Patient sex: M
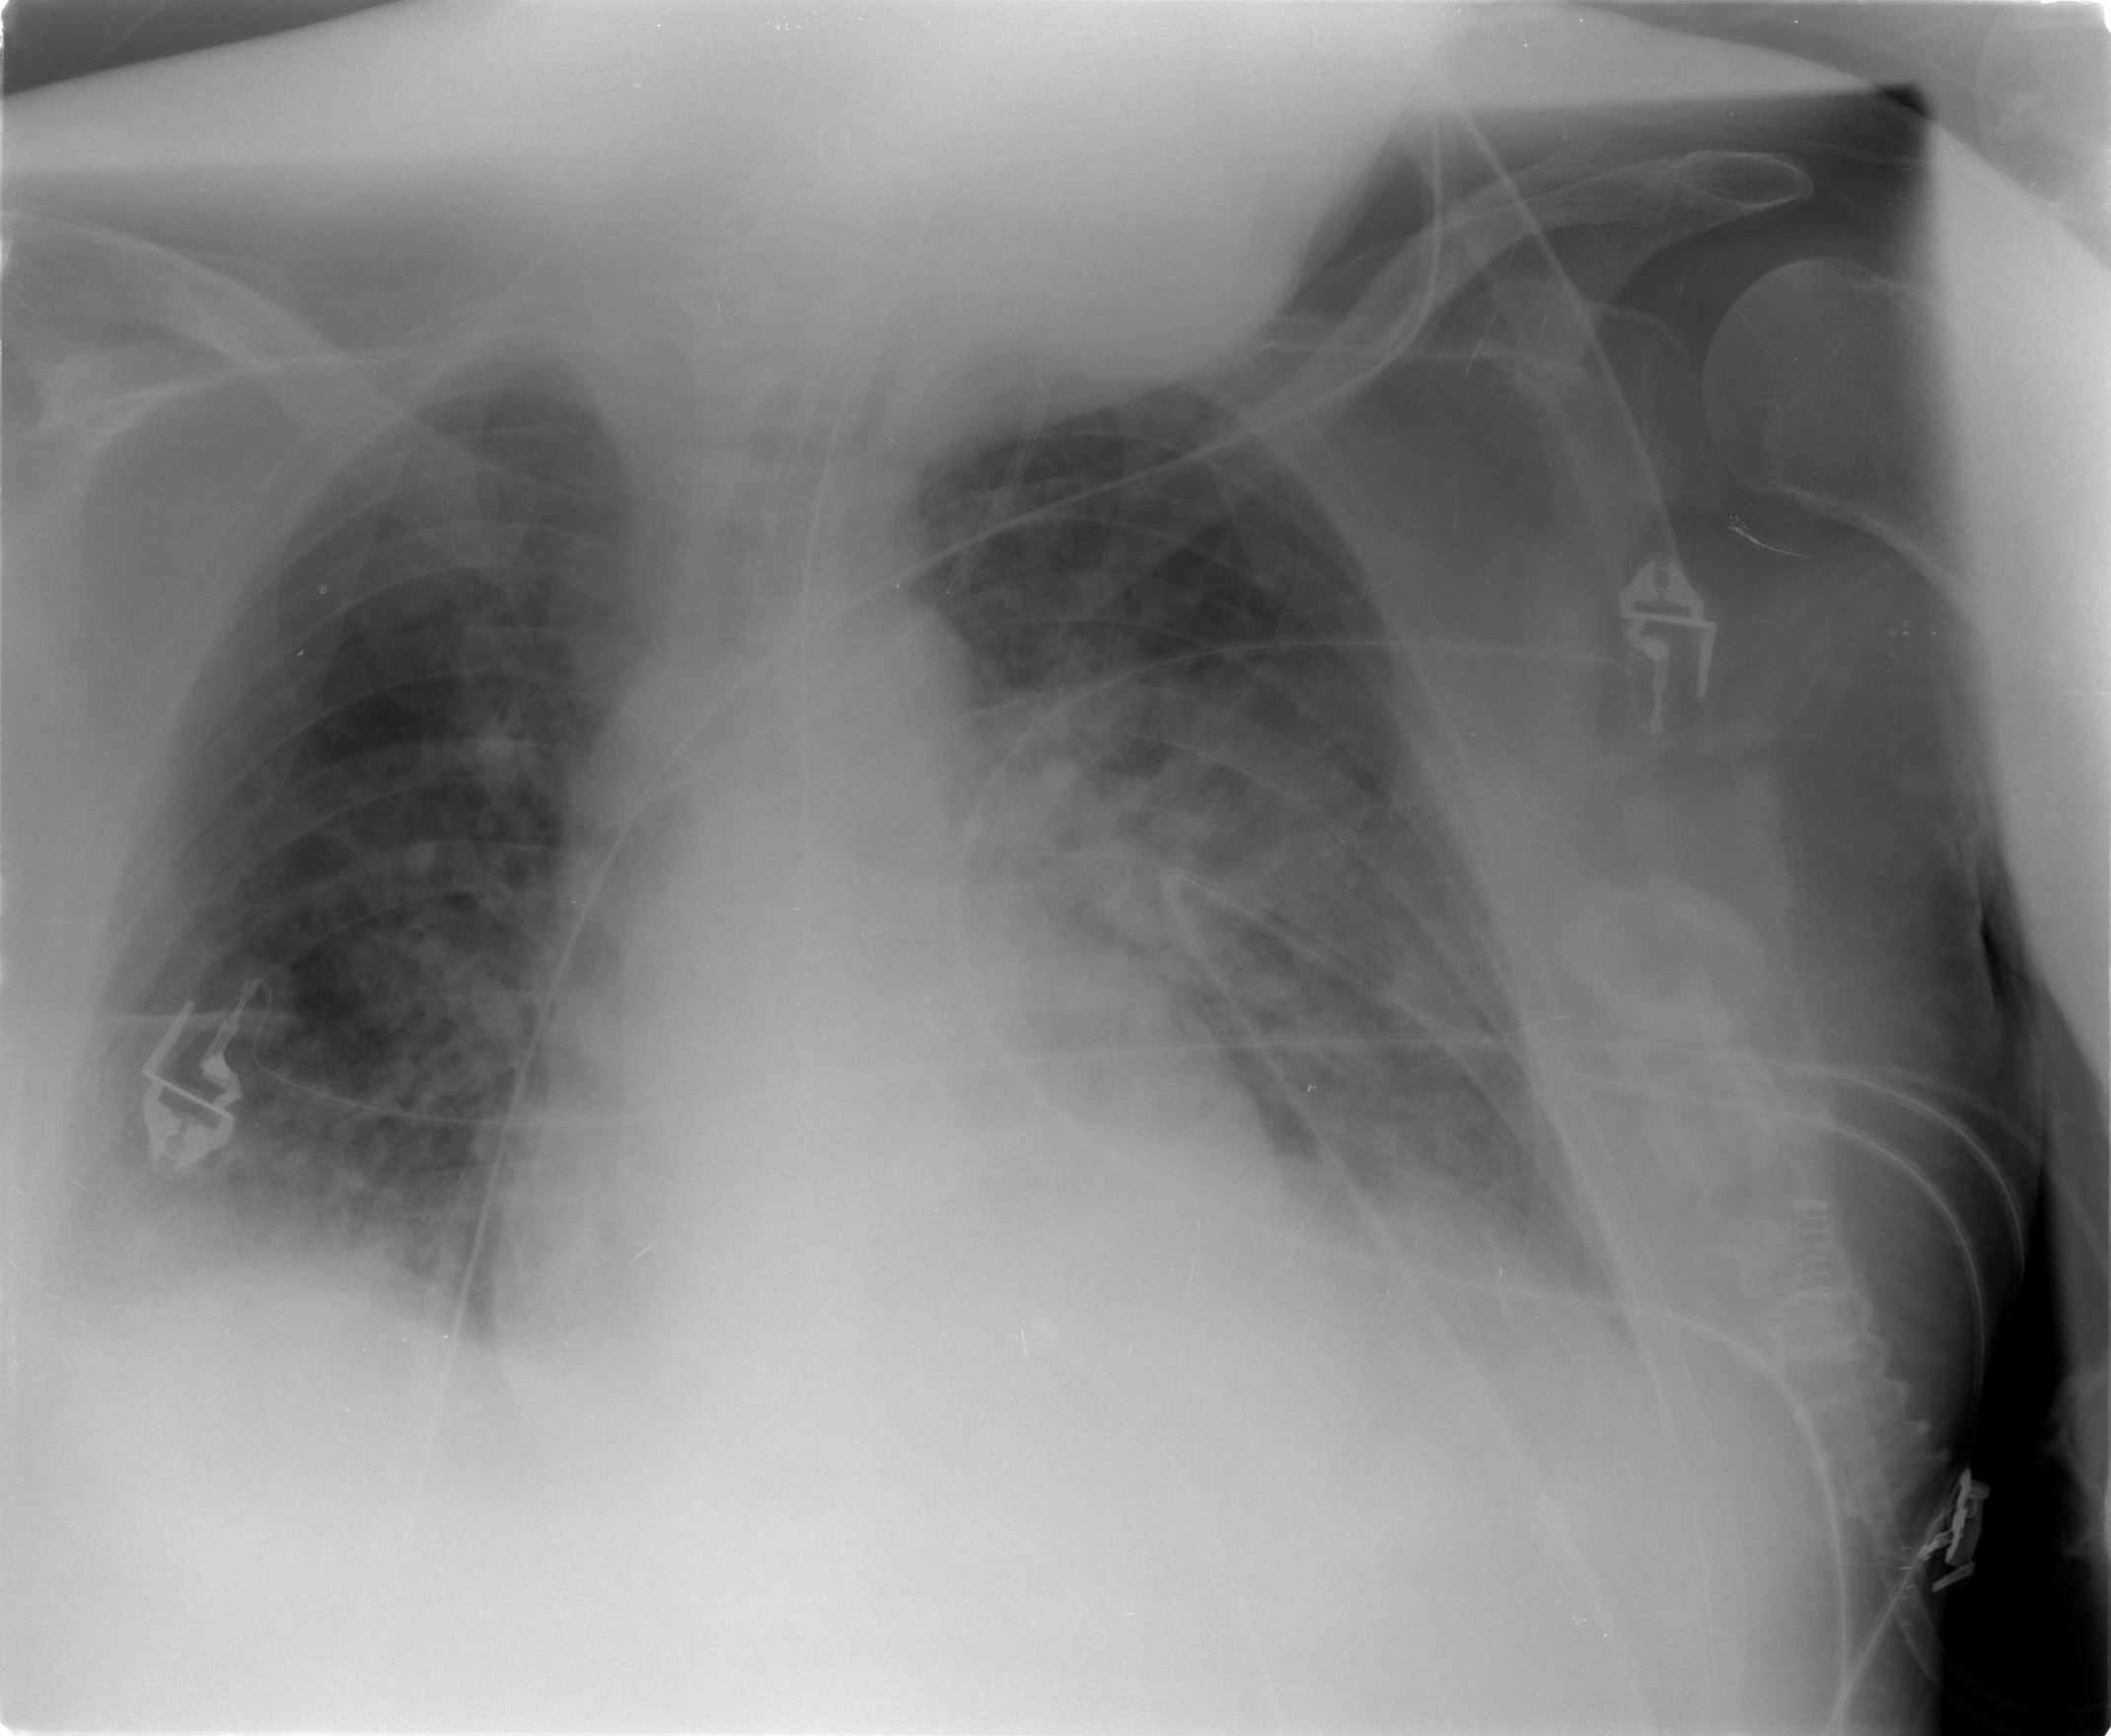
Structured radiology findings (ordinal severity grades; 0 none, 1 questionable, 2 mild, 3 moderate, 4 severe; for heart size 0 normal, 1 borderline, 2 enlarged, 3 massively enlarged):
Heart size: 2
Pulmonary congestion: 3
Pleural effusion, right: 2
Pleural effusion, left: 2
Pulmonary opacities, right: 1
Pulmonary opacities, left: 3
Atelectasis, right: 2
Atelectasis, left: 3